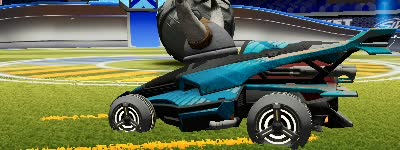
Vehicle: aftershock